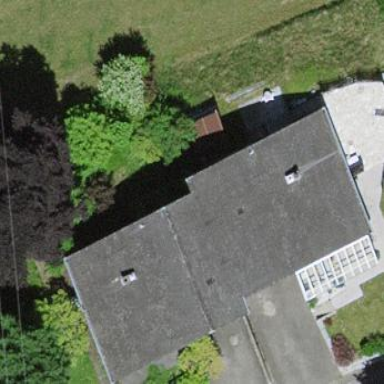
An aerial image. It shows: Simple house.